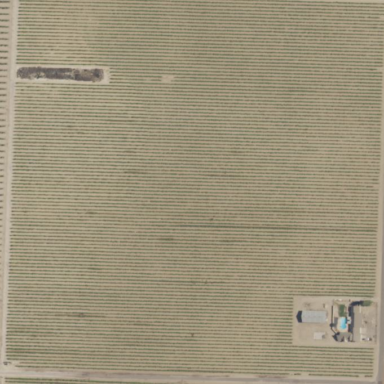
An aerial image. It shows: Beautiful vineyard in the countryside.